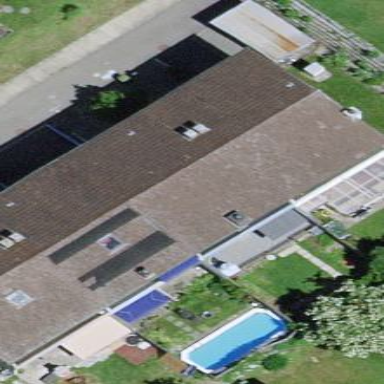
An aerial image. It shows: Terrace building.